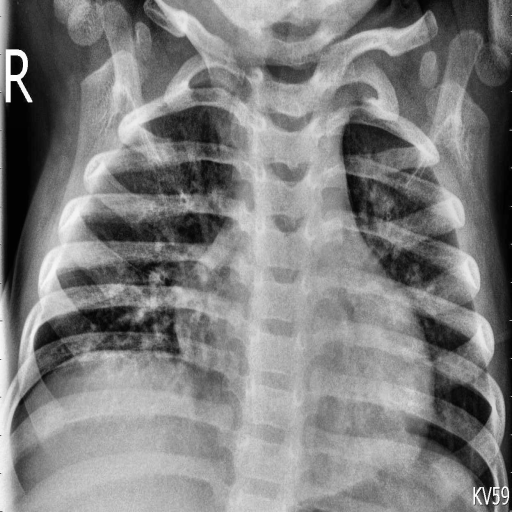
Finding: PNEUMONIA